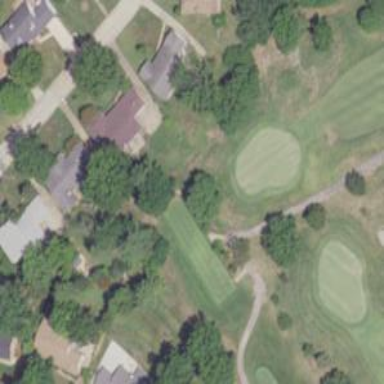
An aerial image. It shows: Golf hole.